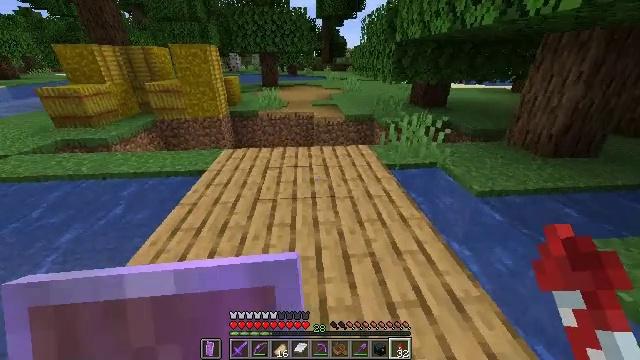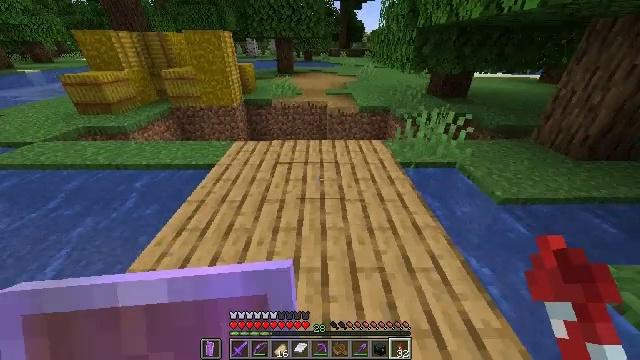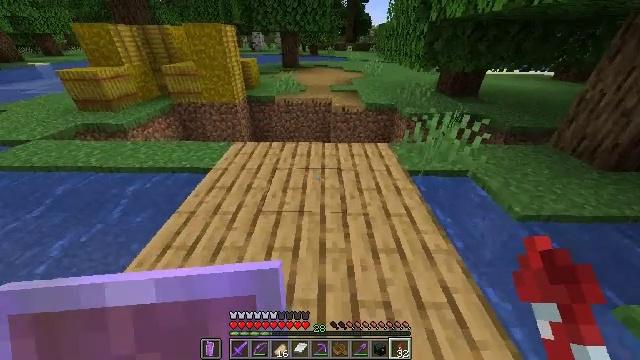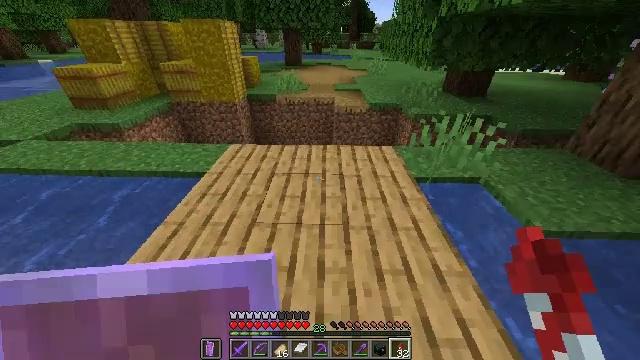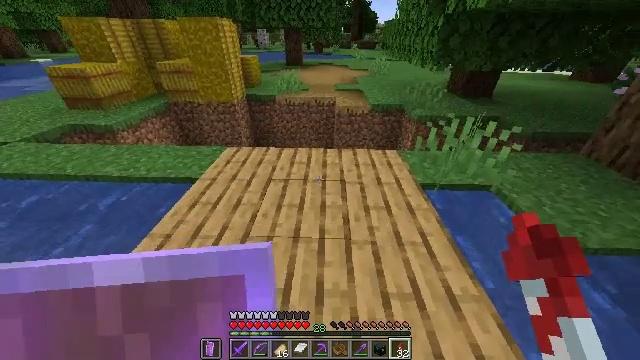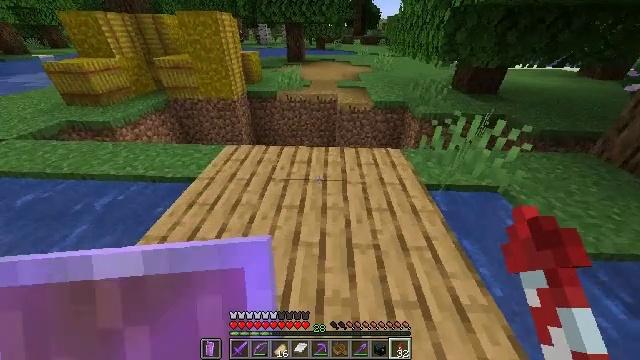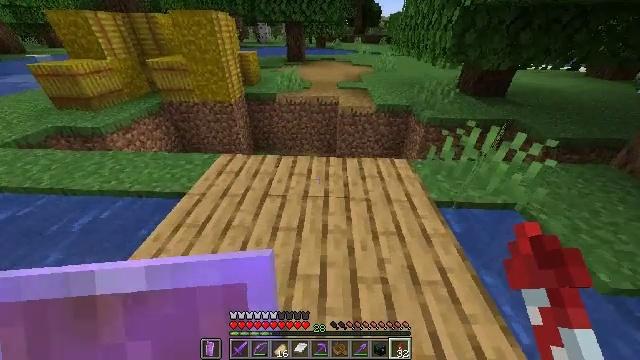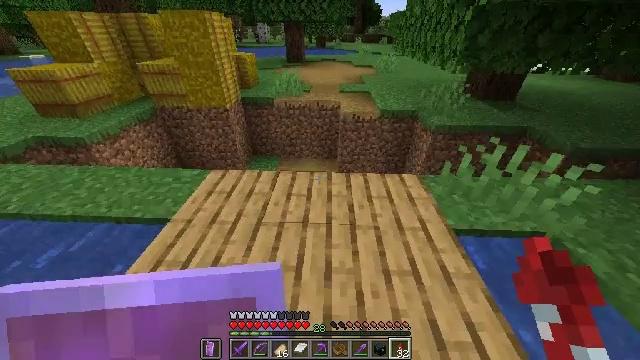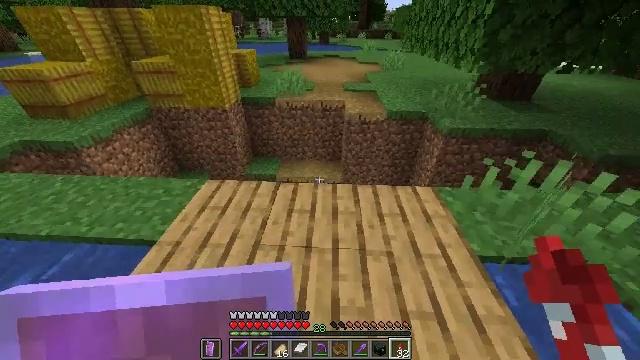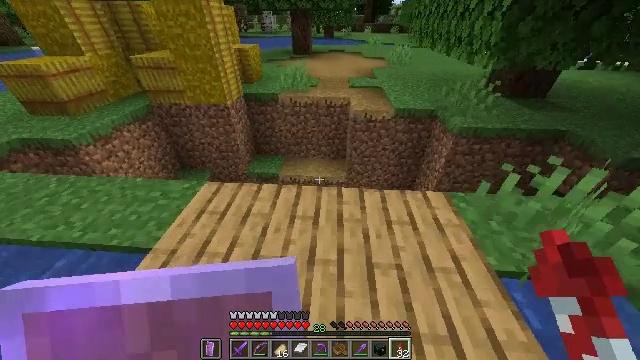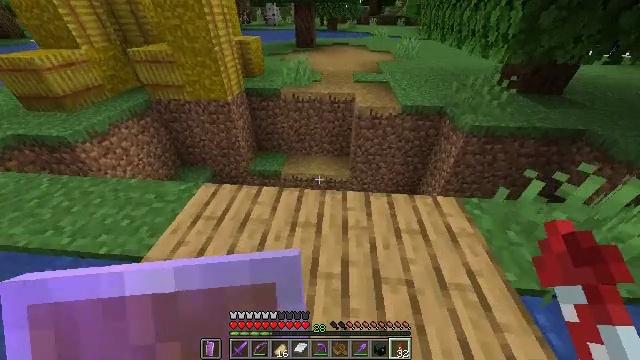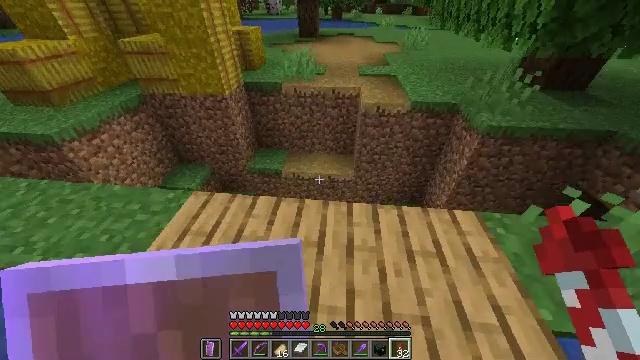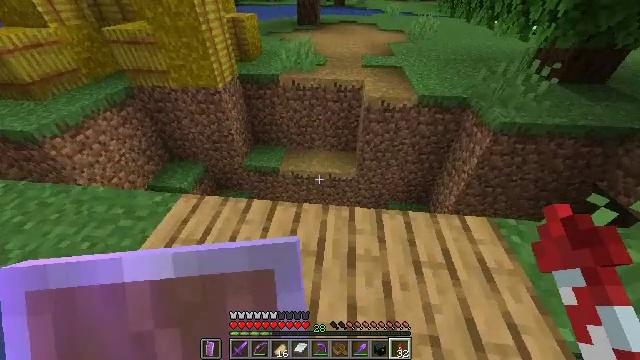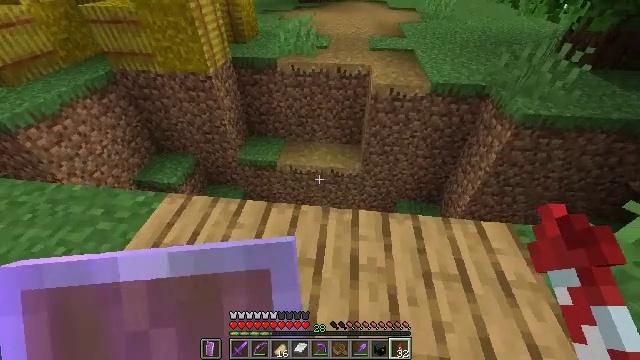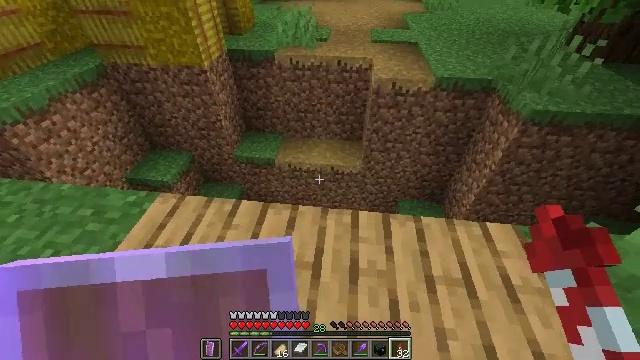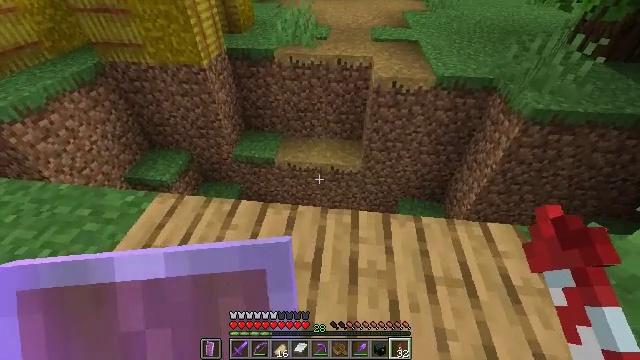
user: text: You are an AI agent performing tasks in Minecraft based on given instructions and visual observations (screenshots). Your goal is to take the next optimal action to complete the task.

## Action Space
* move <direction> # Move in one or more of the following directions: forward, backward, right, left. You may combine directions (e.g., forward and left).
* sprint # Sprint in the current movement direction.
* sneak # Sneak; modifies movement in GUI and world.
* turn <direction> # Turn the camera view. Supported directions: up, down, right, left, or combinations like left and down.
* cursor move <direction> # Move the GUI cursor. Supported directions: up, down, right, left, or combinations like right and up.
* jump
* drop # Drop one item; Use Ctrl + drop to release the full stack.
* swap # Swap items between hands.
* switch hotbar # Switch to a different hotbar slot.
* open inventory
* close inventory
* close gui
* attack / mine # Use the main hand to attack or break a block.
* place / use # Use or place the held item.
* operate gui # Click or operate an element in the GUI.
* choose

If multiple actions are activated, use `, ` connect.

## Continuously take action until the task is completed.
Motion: motion action
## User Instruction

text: Dig the grass path to transform it.
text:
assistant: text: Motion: move forward, sprint, turn left and down
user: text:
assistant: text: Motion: move forward, sprint, turn left and down
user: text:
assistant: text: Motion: move forward, sprint
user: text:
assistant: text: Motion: move forward, sprint
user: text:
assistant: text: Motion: move forward, sprint
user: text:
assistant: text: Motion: move forward
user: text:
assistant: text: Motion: move forward
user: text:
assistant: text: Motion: move forward
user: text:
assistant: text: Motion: move forward, turn left and down
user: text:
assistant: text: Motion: move forward, turn down
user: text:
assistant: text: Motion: turn down
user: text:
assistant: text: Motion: no_op
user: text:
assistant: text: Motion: turn down
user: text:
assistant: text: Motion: no_op
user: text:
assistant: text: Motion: no_op
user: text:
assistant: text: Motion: no_op
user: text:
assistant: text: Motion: no_op
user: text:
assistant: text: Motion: no_op
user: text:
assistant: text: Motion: sneak
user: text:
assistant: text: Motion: sneak, turn down
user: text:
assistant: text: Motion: sneak
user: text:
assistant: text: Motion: sneak, turn down
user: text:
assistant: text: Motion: move forward, sneak, turn down
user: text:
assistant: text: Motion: move forward, sneak, turn down
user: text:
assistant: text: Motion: move forward, sneak, turn down
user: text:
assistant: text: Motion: move forward, sneak, turn down
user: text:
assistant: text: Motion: move forward, sneak
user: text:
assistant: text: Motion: move forward, sneak
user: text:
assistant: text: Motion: move forward, sneak
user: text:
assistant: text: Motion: move forward, sneak